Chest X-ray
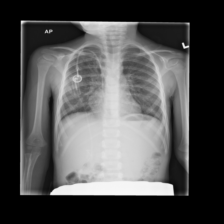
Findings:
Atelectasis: negative
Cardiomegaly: negative
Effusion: negative
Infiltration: negative
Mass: negative
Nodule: negative
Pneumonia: negative
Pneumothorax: negative
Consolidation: negative
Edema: negative
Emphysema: negative
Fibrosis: negative
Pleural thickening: negative
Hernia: negative